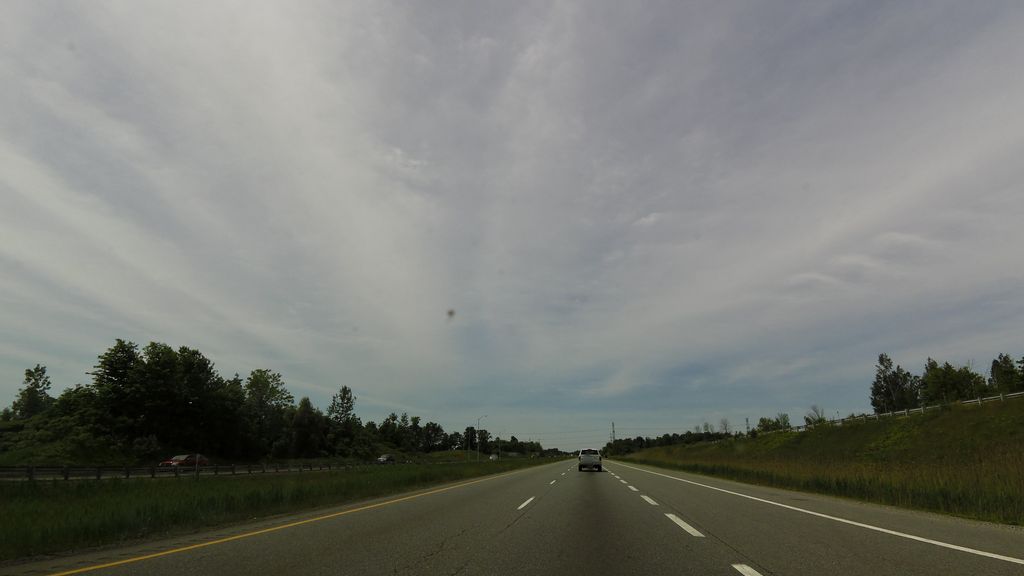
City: hamilton